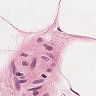
Metastatic tissue present: no